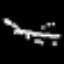
Label: squiggle